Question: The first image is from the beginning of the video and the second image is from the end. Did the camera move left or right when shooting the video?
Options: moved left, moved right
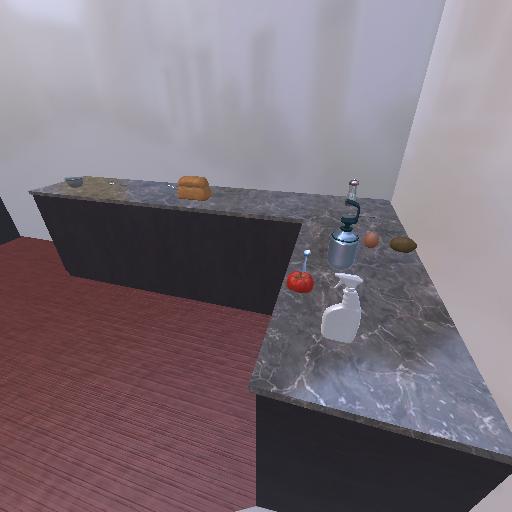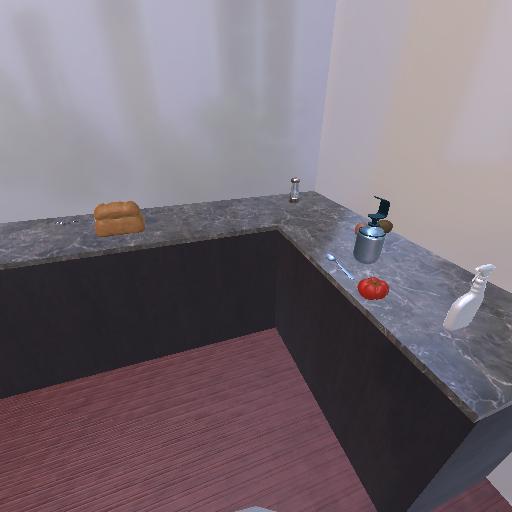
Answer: moved left